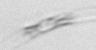
Label: Guinardia_striata